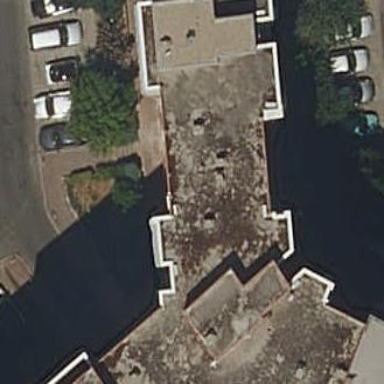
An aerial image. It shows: Residential building.